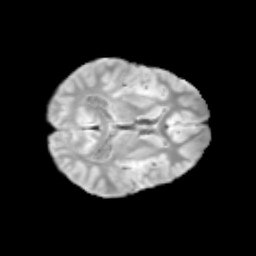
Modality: T2w
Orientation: axial
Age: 11
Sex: male
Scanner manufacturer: siemens
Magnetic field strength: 3 T
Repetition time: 3.8 s
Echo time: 0.07 s